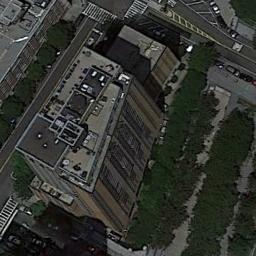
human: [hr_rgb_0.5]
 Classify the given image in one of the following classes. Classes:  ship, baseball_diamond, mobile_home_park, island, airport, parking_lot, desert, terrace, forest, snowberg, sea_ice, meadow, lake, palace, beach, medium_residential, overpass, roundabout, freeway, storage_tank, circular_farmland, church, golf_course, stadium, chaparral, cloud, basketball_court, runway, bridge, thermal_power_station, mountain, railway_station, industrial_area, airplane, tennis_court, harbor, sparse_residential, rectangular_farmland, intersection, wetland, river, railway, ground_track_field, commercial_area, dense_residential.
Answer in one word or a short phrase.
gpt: commercial_area